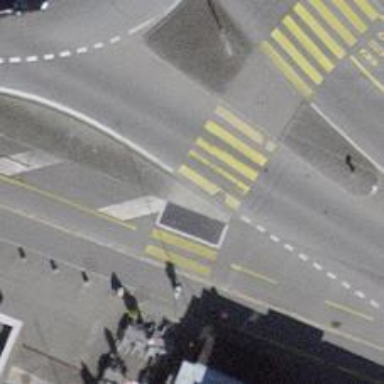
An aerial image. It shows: Kerb barrier.